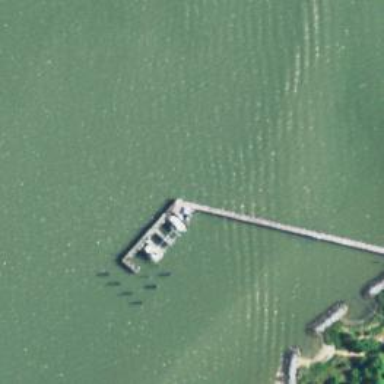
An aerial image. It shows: Man-made pier.